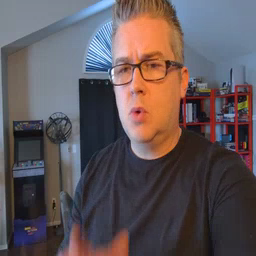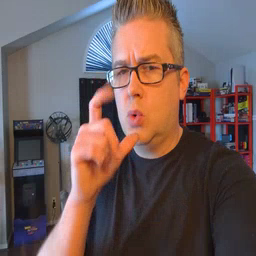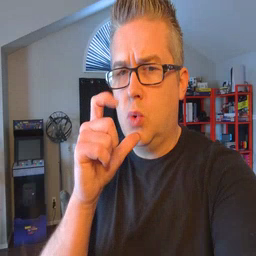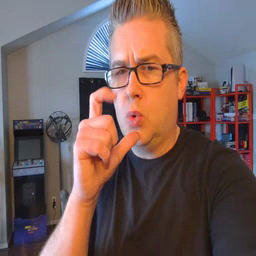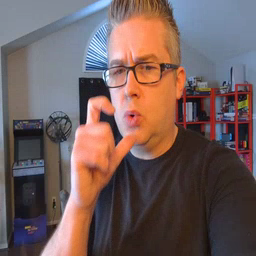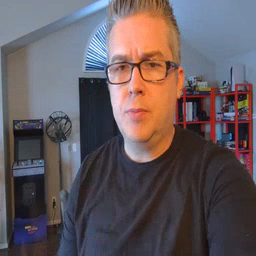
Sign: who